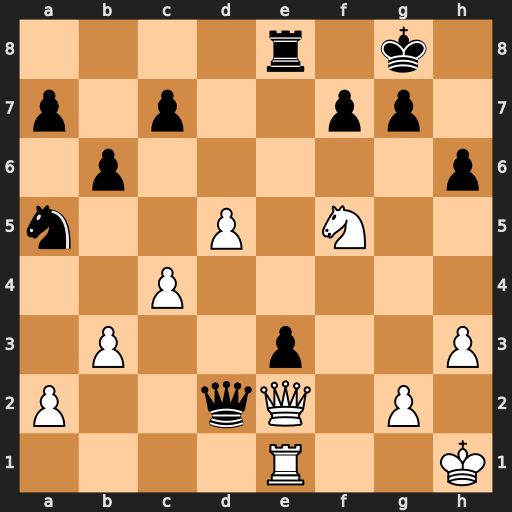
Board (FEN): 4r1k1/p1p2pp1/1p5p/n2P1N2/2P5/1P2p2P/P2qQ1P1/4R2K
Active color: w
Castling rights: -
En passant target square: -
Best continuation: Qxd2 exd2 Rxe8+ Kh7 Ne3